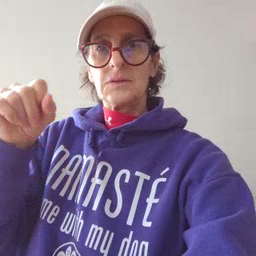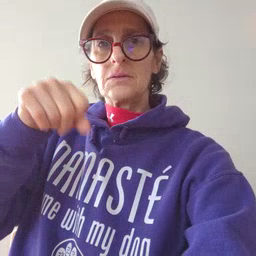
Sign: yes